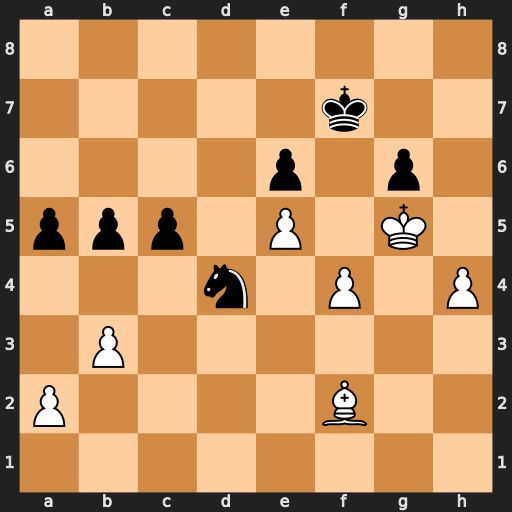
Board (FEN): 8/5k2/4p1p1/ppp1P1K1/3n1P1P/1P6/P4B2/8
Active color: w
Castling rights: -
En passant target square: -
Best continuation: Bxd4 cxd4 Kg4 d3 Kf3 d2 Ke2 d1=Q+ Kxd1